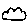
Label: cloud